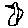
Label: bird